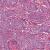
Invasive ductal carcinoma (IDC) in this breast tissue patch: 1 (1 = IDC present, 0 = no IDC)